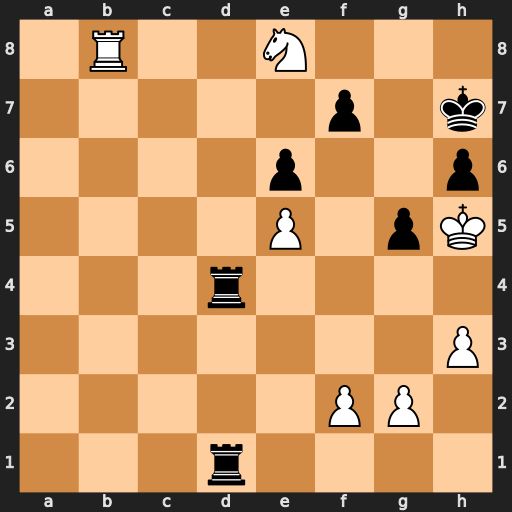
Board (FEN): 1R2N3/5p1k/4p2p/4P1pK/3r4/7P/5PP1/3r4
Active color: w
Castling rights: -
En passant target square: -
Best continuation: Nf6+ Kg7 Rg8#